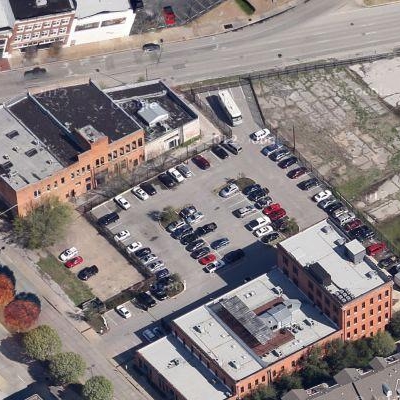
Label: gParking